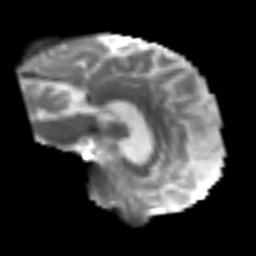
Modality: T2w
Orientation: sagittal
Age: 47
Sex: male
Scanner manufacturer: siemens
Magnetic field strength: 3 T
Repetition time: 3.2 s
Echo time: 0.081 s